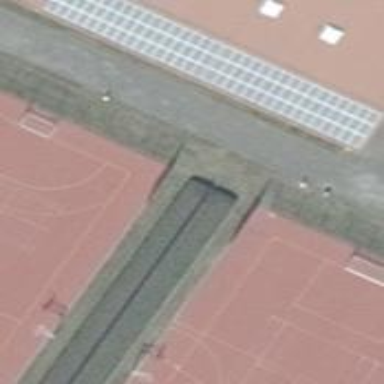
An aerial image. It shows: Solar power generator with photovoltaic panels.